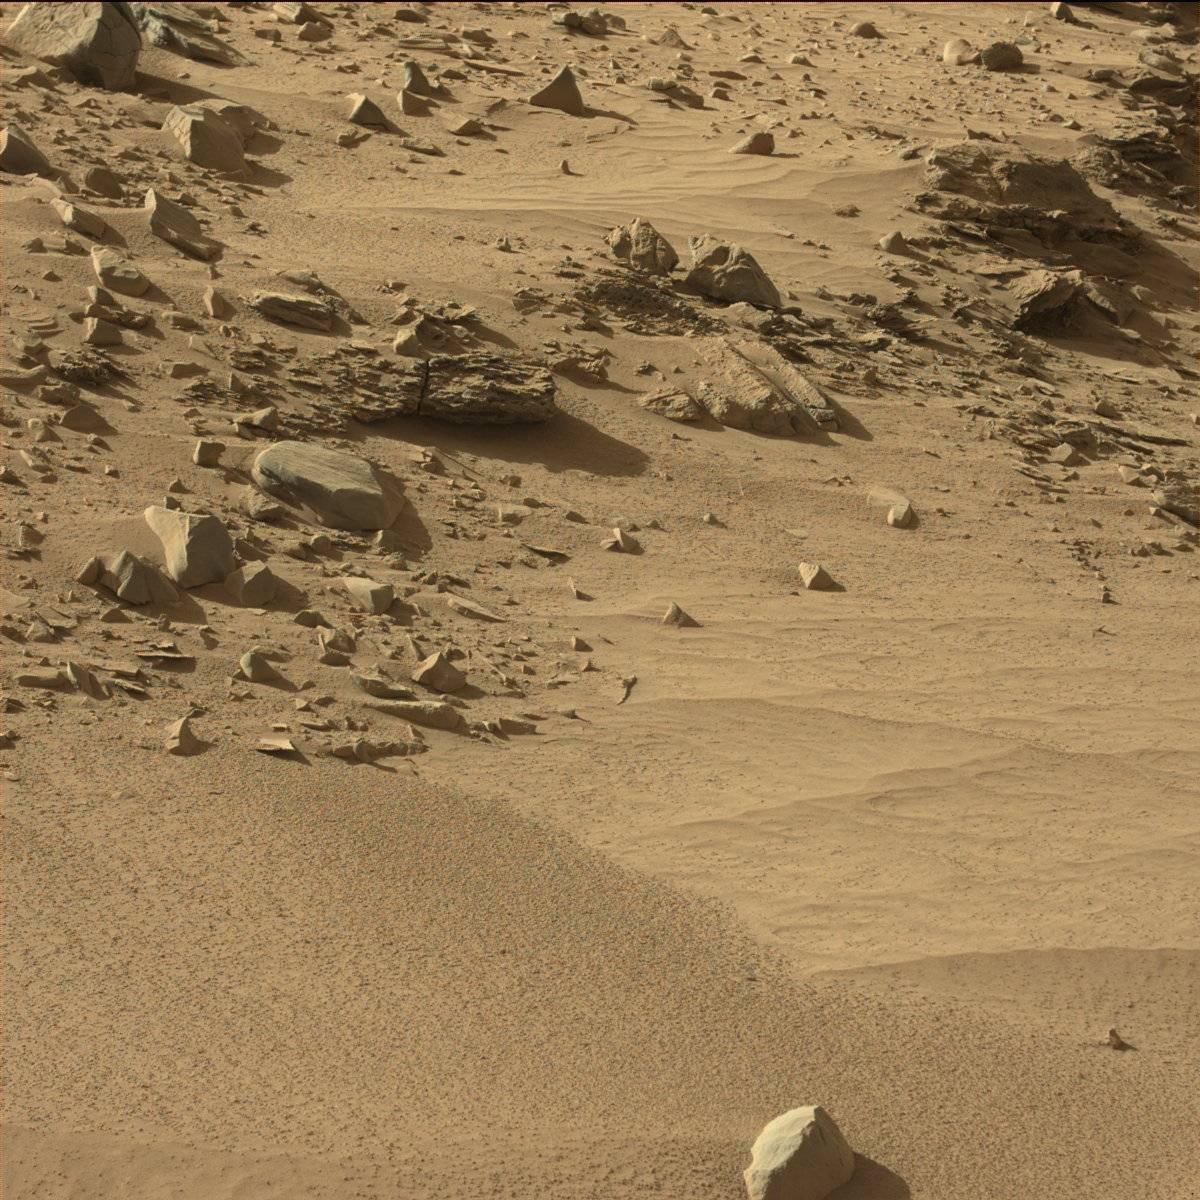
Terrain classes present: Bedrock, Rock, Sand / Soil